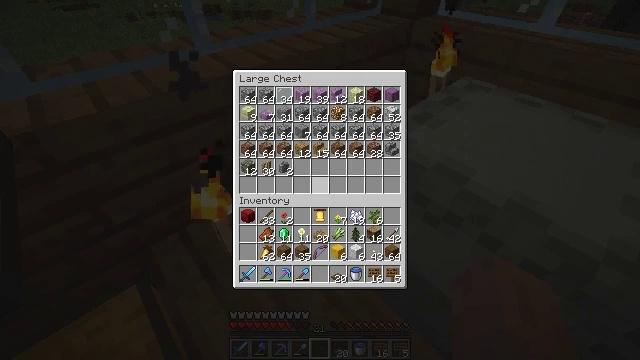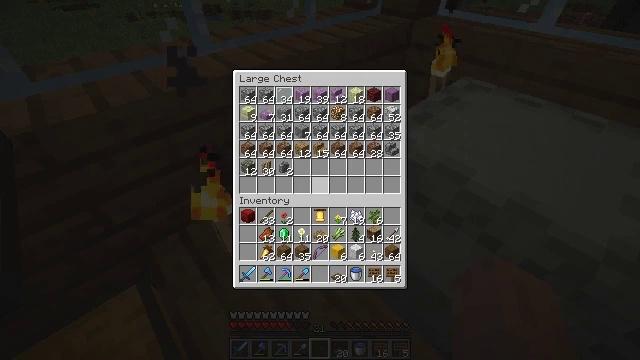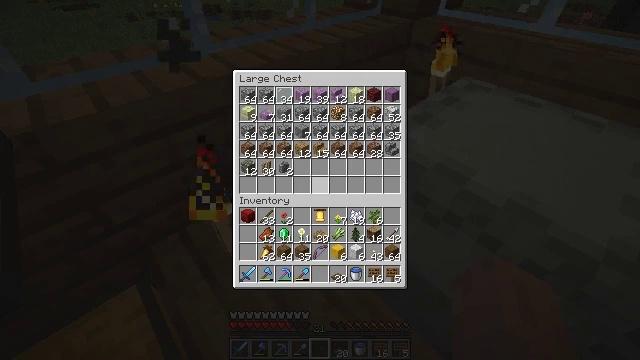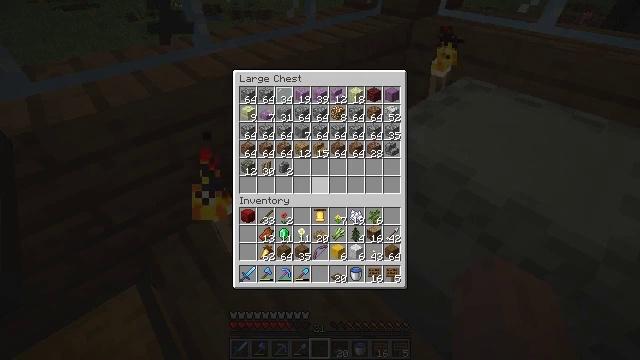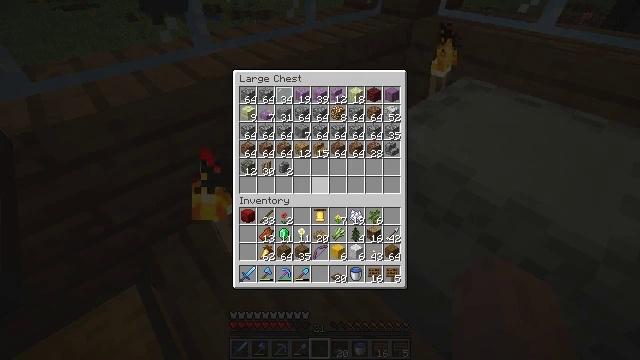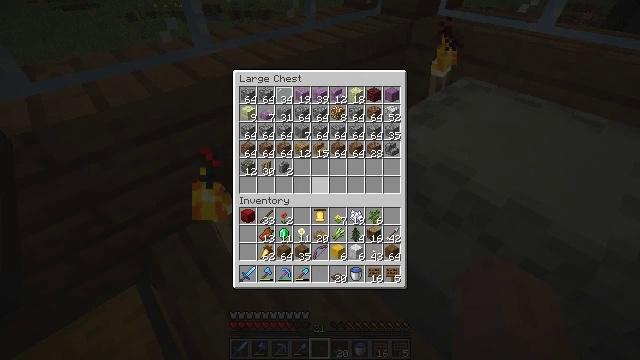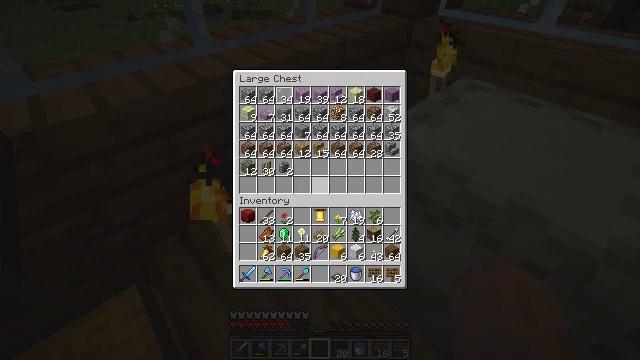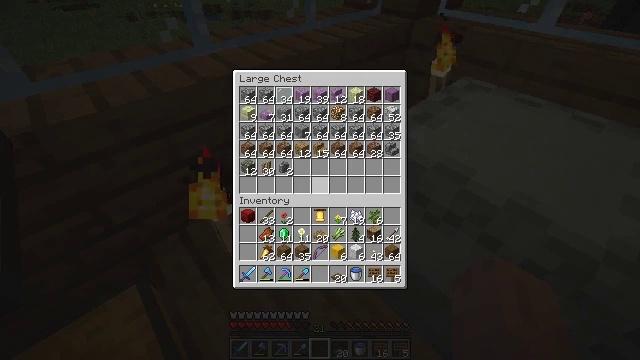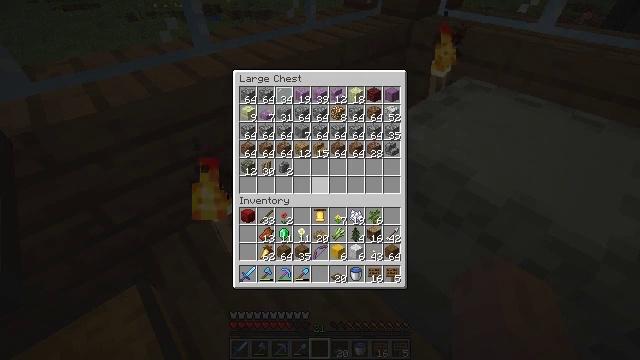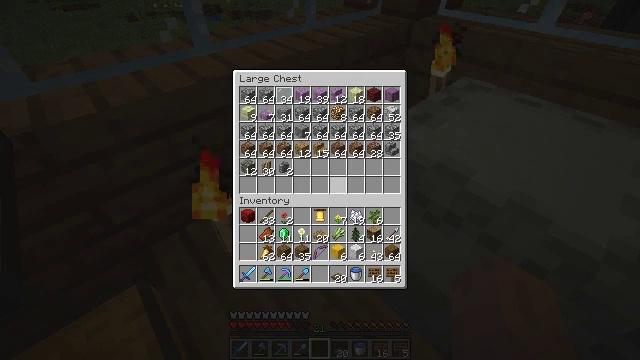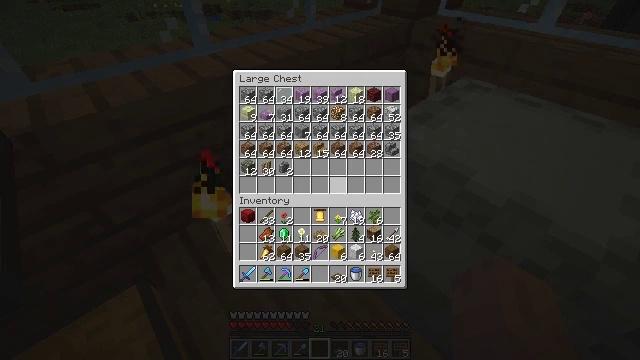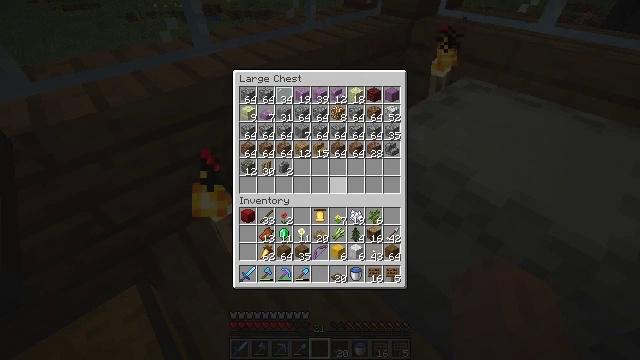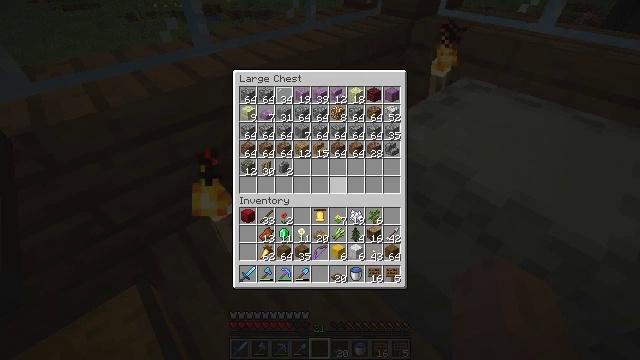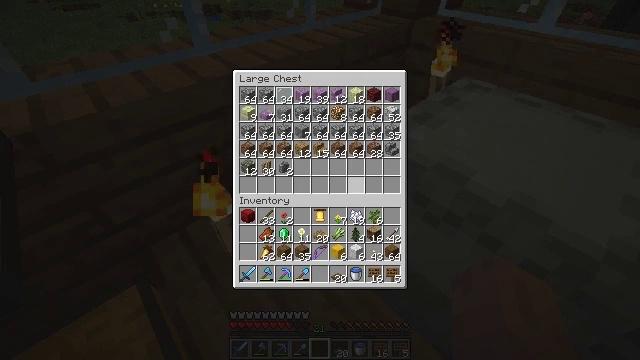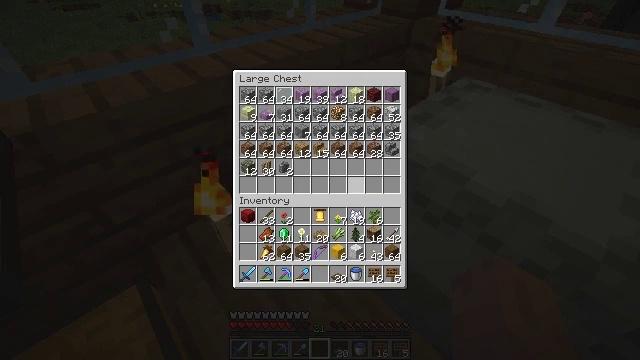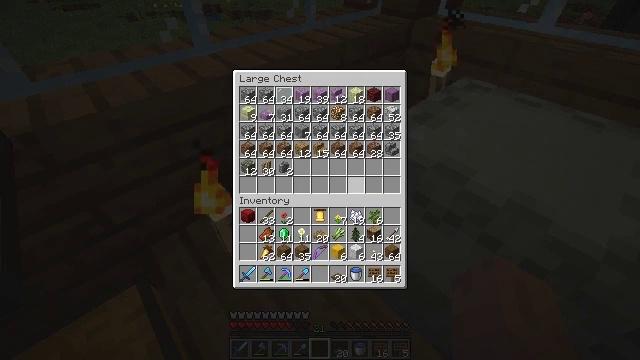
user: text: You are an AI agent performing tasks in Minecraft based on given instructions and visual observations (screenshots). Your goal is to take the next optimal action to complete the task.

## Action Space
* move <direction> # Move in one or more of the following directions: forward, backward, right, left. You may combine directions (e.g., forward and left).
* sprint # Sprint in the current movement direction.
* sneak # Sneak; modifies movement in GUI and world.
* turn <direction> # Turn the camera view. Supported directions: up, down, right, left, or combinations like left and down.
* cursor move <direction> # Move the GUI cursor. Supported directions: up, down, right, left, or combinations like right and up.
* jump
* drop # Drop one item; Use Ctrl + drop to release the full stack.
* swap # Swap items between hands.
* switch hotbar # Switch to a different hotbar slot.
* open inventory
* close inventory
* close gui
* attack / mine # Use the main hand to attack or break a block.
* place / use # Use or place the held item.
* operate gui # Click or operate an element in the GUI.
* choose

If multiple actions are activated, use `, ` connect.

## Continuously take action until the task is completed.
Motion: motion action
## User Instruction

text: Break the light gray shulker box to pick it up.
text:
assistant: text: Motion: sneak
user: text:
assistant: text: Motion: sneak
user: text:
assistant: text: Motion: sneak
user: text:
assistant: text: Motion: sneak
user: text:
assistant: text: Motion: sneak
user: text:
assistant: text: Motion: sneak
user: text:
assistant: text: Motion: sneak
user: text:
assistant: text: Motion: sneak
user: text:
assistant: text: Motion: sneak
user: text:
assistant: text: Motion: sneak
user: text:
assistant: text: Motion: no_op
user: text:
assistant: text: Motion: no_op
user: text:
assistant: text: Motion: no_op
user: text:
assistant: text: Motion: no_op
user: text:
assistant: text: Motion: no_op
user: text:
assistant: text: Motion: cursor move right and down
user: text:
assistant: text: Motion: cursor move right and down
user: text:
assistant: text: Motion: cursor move down
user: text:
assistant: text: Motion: sneak, cursor move down
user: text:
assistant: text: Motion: sneak, cursor move down
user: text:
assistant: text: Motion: sneak
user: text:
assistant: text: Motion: sneak
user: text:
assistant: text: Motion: sneak
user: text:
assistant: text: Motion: sneak
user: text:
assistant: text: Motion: sneak
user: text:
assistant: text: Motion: sneak
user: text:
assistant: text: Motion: sneak
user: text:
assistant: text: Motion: sneak
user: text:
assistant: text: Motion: sneak
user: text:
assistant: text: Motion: sneak